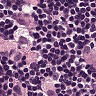
Metastatic tissue present: yes